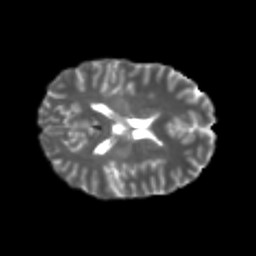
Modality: T2w
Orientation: axial
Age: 23
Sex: female
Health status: healthy
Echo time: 0.074 s